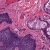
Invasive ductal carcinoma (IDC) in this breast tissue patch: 0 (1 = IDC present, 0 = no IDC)